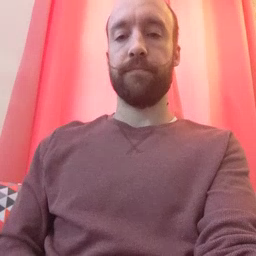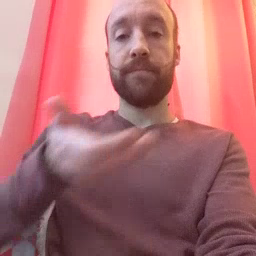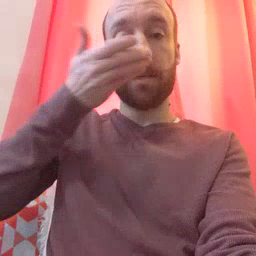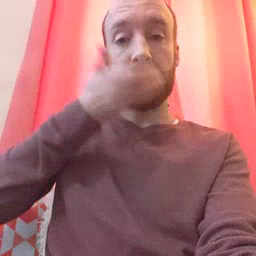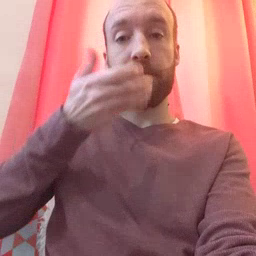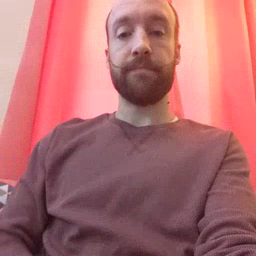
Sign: cereal